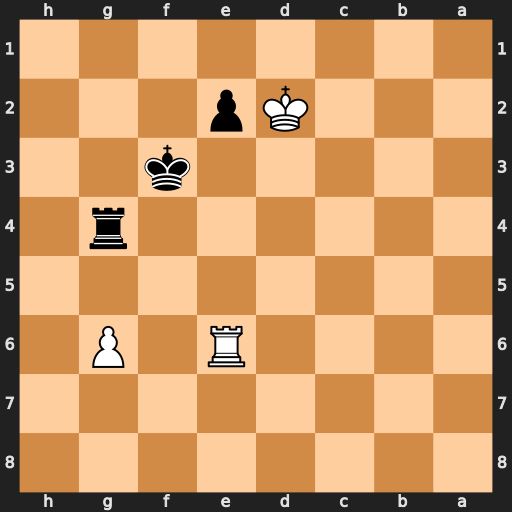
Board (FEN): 8/8/4R1P1/8/6r1/5k2/3Kp3/8
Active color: b
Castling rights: -
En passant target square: -
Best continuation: Rd4+ Kc3 Rd6 Rxd6 e1=Q+